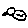
Label: bird